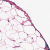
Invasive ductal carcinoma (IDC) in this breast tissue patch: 0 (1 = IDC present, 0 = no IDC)